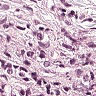
Metastatic tissue present: yes